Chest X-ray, AP view. Patient: 56 years old, sex M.
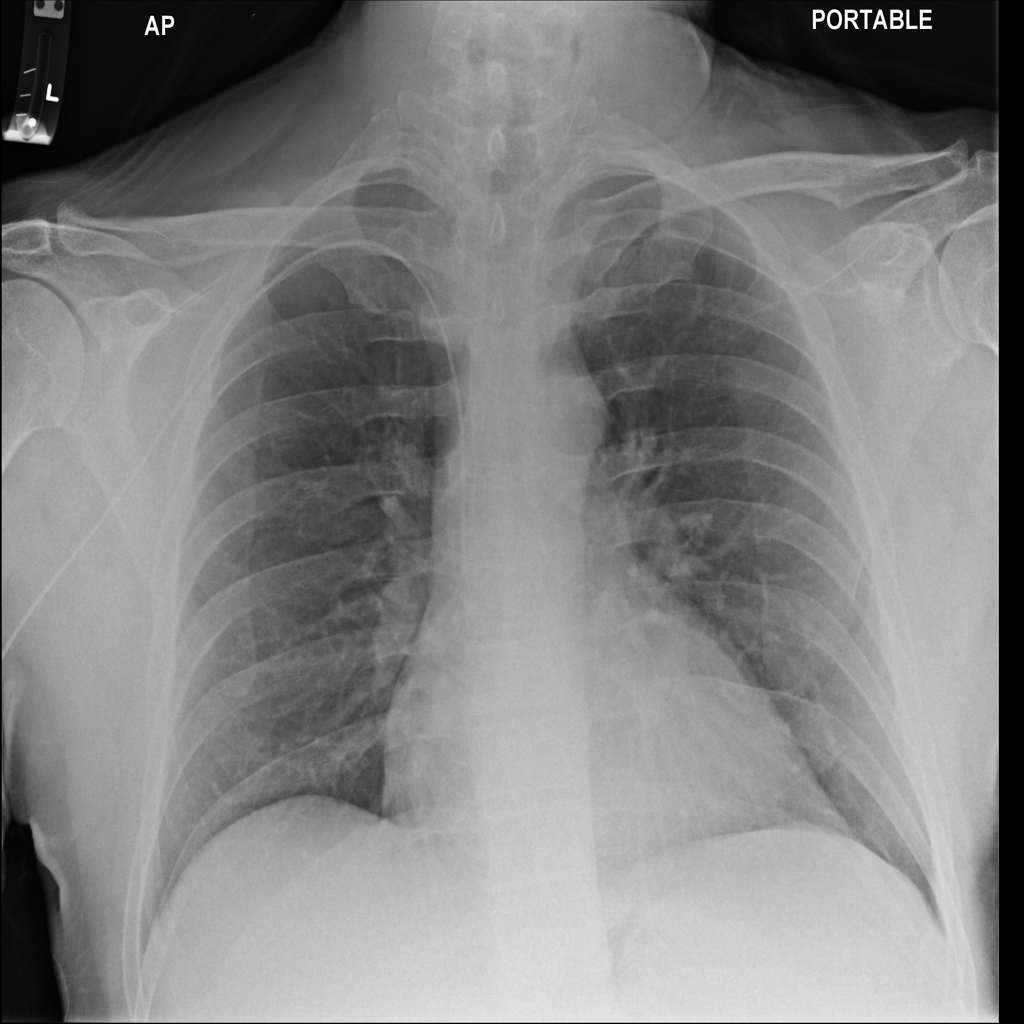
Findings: No Finding